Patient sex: M
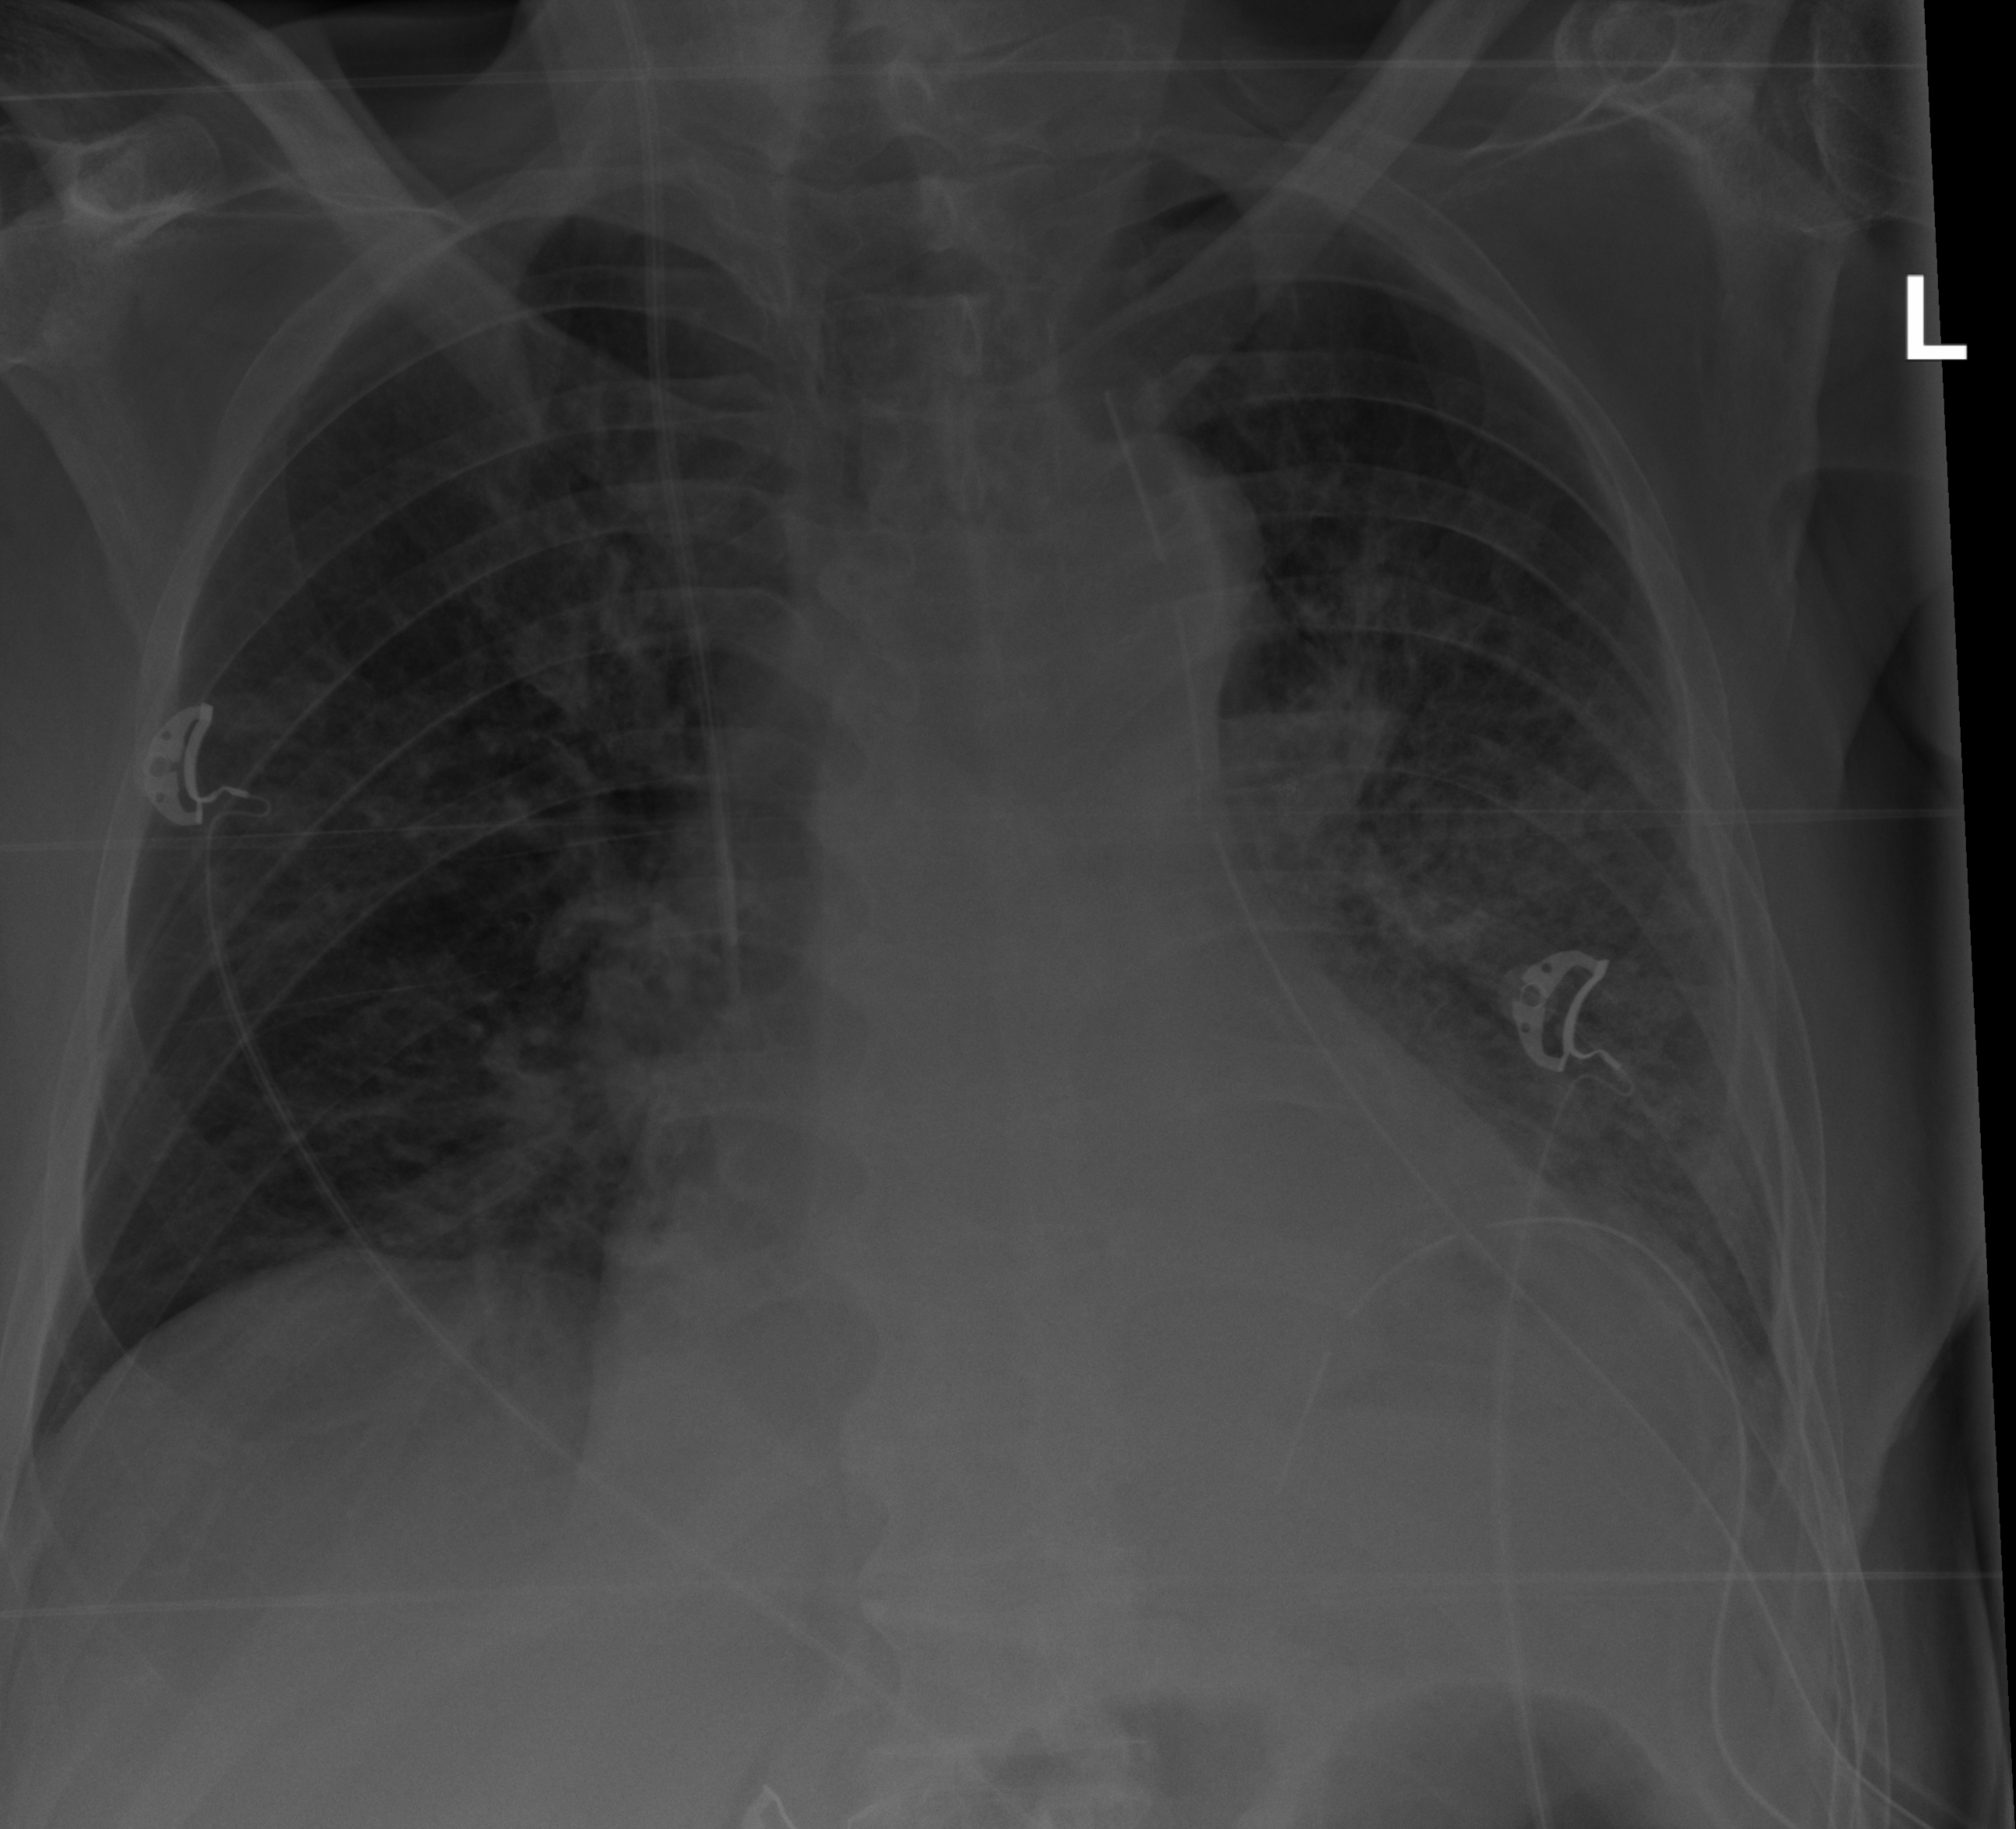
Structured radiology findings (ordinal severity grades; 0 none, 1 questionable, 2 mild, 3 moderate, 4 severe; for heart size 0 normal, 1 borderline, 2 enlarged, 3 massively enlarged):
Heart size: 2
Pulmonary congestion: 0
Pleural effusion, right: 0
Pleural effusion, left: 2
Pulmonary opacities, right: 0
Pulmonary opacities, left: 3
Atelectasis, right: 0
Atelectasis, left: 3